Question: I've been looking to make a calendar that will show events like the following picture below in android. Can this be done with CalendarView? What is the best way to go about this?

I hope this isn't a duplicate, i looked through stackoverflow for a similar answer but there was no good starting point for calendarViews. Thank you for looking.
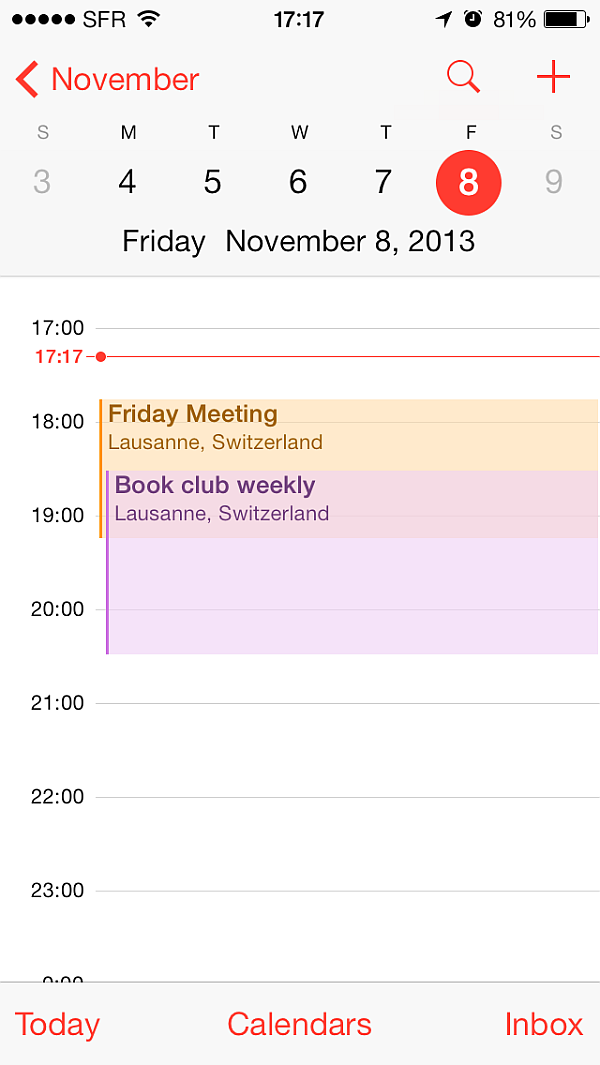
Answer: Have you look around this <URL>?